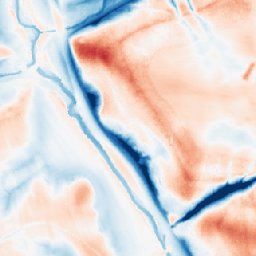
Category: edge_preserving
Decomposition family: guided
Decomposition parameters: radius: 16
eps: 0.1
Upsampling method: area
Upsampling parameters: scale: 8
Upsampling scale: 8